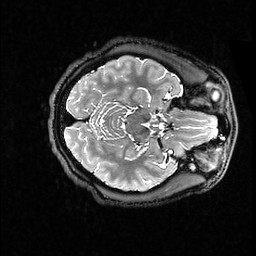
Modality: T2w
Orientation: axial
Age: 21
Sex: female
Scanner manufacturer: ge
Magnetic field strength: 3 T
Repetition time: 3.202 s
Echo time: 0.06827 s